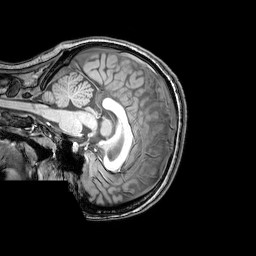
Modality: T1w
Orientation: sagittal
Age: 26
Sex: female
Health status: healthy
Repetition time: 0.081 s
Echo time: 0.037 s